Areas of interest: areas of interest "Kezhi Garden"
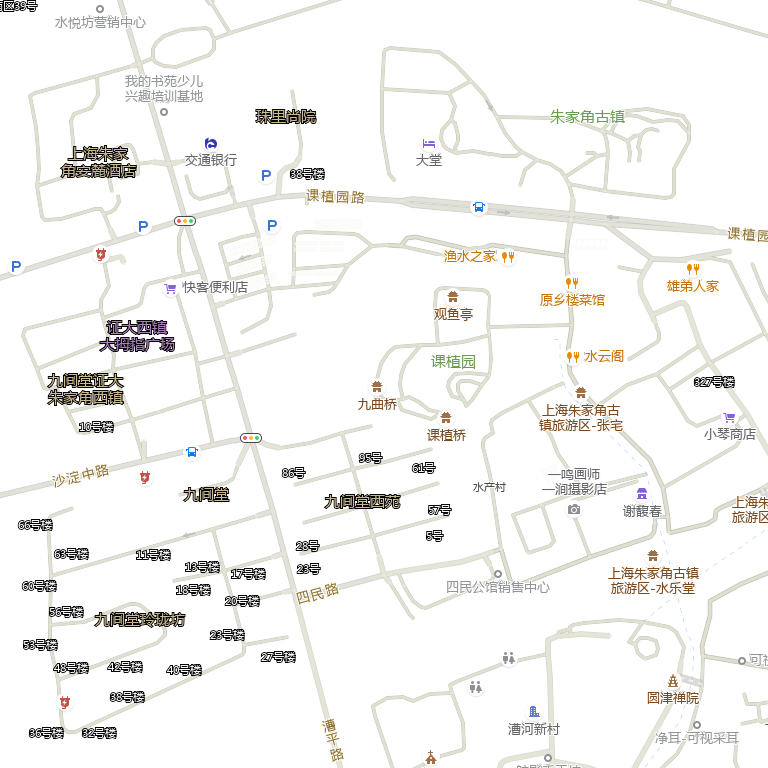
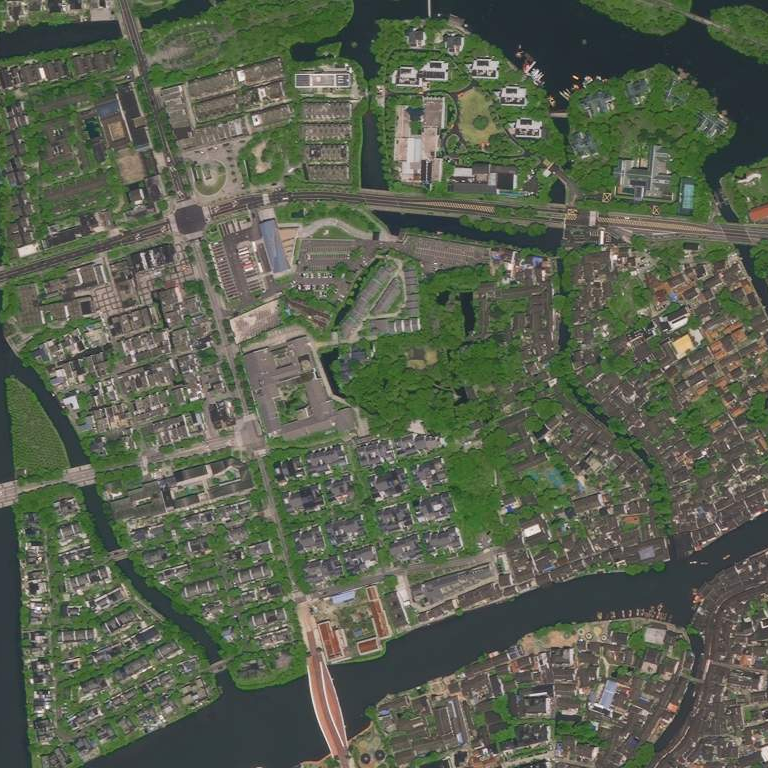